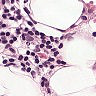
Metastatic tissue present: no